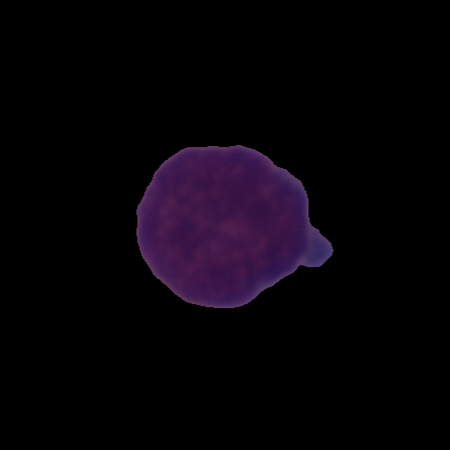
Label: healthy